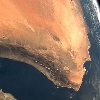
Label: land